Interaction volume radius: 5 \u00c5
Interaction volume height: 10 \u00c5
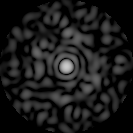
Disorder parameter: 0.829